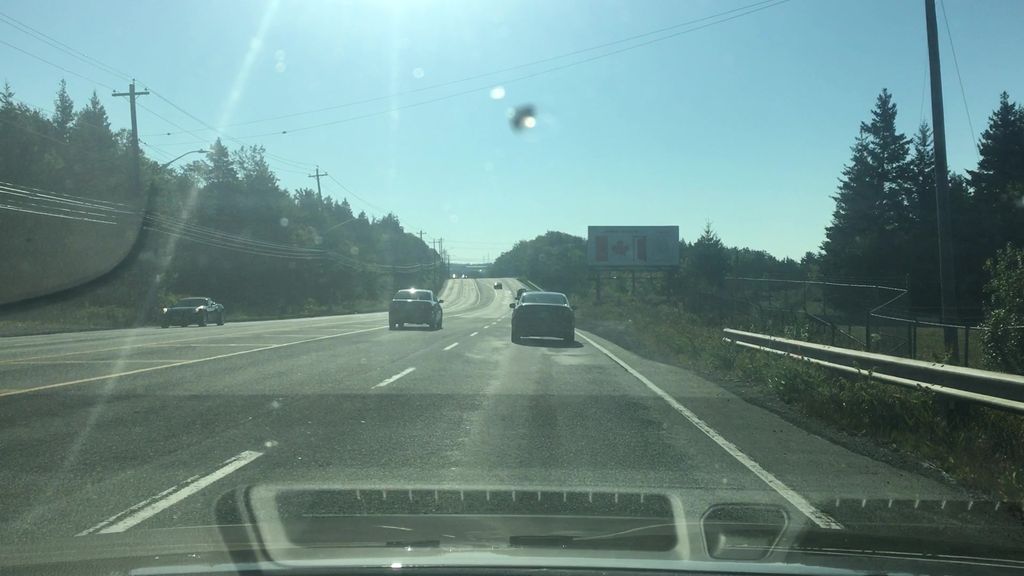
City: halifax